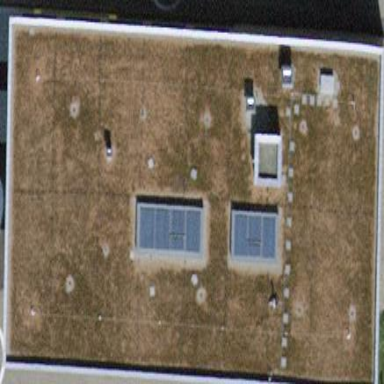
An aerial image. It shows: School building.